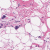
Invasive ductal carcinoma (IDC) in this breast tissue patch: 0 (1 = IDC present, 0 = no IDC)